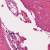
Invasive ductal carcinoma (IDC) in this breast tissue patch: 0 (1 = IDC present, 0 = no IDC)